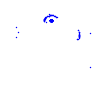
Particle: proton